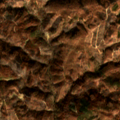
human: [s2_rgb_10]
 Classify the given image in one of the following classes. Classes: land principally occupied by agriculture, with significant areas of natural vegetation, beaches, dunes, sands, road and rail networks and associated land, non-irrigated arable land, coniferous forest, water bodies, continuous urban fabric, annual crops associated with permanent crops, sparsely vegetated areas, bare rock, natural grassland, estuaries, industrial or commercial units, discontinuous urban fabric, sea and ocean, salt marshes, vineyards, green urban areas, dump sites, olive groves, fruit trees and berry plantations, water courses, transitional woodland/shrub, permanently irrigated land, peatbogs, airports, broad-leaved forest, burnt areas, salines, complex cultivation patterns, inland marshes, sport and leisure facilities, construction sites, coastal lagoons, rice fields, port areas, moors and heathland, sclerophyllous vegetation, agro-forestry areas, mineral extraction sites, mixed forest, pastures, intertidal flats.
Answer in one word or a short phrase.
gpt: broad-leaved forest, coniferous forest, mixed forest, transitional woodland/shrub